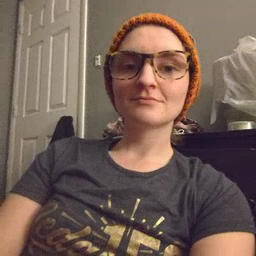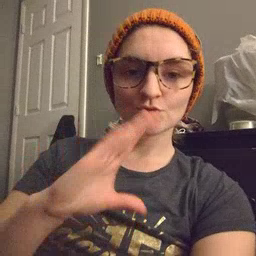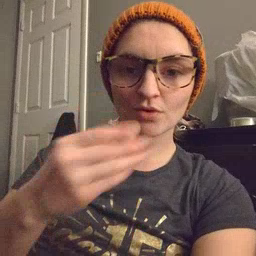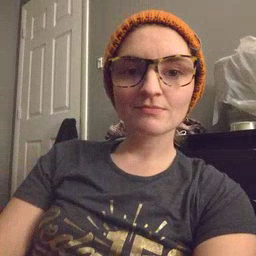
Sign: story